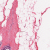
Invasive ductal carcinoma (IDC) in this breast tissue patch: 0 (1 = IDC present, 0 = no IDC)